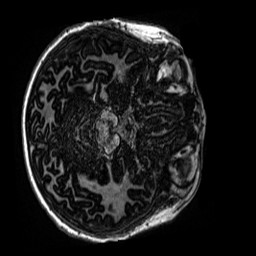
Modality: MP2RAGE
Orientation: axial
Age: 12
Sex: male
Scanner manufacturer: siemens
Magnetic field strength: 3 T
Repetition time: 4 s
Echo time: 0.00299 s